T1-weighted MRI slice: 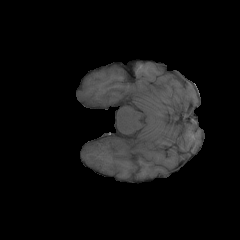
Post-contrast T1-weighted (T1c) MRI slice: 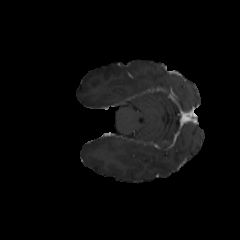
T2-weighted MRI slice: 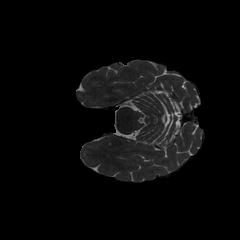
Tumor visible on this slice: no